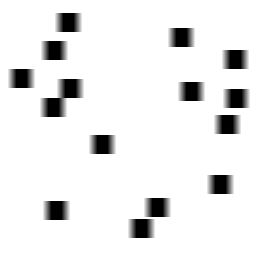
Squares: 15
Triangles: 0
Stars: 0
Total shapes: 15